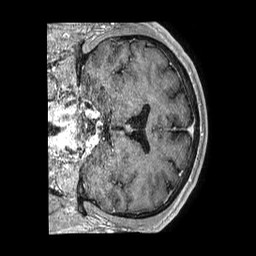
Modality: T1w
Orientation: coronal
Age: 49
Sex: male
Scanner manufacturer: philips
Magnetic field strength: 1.5 T
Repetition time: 0.007489 s
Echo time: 0.003407 s